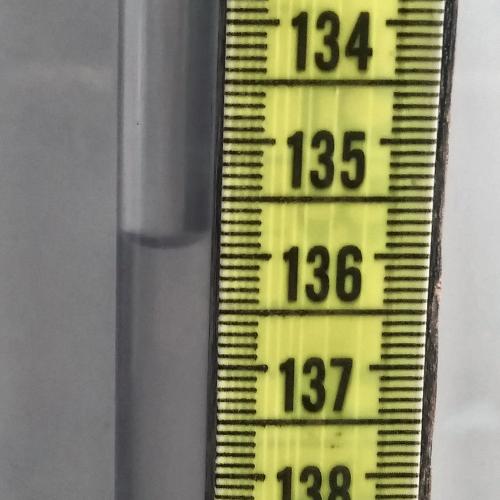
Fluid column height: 135.9 cm